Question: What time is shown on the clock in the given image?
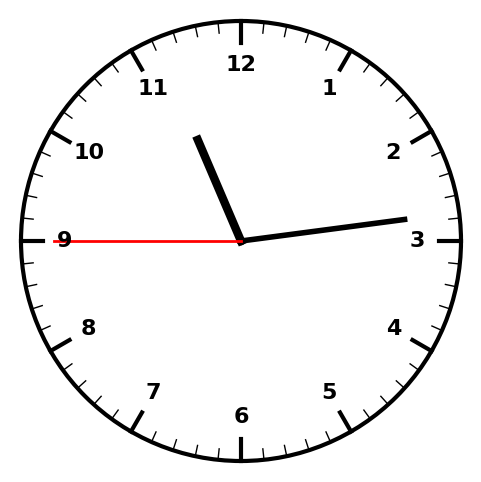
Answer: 11:13:45